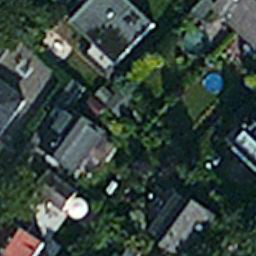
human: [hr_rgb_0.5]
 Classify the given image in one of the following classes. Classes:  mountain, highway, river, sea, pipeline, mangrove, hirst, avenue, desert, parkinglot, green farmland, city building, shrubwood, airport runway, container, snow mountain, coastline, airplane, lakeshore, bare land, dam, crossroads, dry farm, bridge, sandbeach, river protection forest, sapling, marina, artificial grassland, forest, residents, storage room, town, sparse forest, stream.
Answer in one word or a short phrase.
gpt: residents